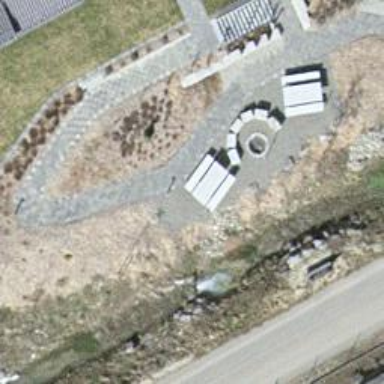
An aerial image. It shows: Picnic table located in leisure land area.